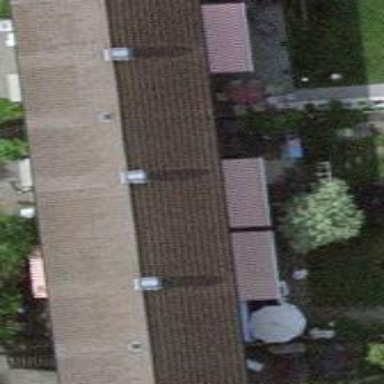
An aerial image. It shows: Gabled roof apartment building with grey rooftop.